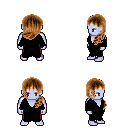
a pixel art fantasy rpg character, male body template, dark elf, purple skin, gray robe, red pants, brown left-swept hairstyle, four views (front, back, left, right), 2x2 character sprite sheet, small pixel art, hard edges, no anti-aliasing